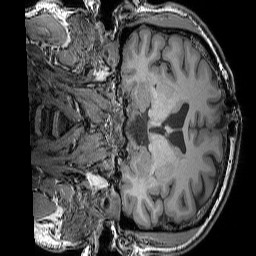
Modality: T1w
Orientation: coronal
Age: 44
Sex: male
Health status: ill
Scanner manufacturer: siemens
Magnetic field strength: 3 T
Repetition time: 1.75 s
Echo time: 0.00418 s